Question: My view add.scala.html is this

So if i add a product it shows on same screen and i have a delete button to delete product.My problem is that when i add new product it works fine but when i add a new product after deleting any one then it gives me the error
'''
[PersistenceException: com.mysql.jdbc.exceptions.jdbc4.MySQLIntegrityConstraintViolationException: Cannot add or update a child row: a foreign key constraint fails ('shopdb'.'product_shop', CONSTRAINT 'fk_product_shop_product_01' FOREIGN KEY ('product_id') REFERENCES 'product' ('id'))]
'''
on my models.Product.java
'''
public static Product create(Product product,Shop shop) {
product.save();
static List<Product> products = new ArrayList<>();
products.add(product);
shop.products = products;
shop.save();//getting error on this line
return product;
}
public static void delete(Long id) {
find.ref(id).delete();
}
'''
my database
'''
create table product (
id bigint auto_increment not null,
name varchar(255),
price float,
category varchar(255),
constraint pk_product primary key (id))
;
create table shop (
id bigint auto_increment not null,
name varchar(255),
address_line1 varchar(255),
address_line2 varchar(255),
address_line3 varchar(255),
city varchar(255),
town varchar(255),
phone_number varchar(255),
category varchar(255),
shop_pic longblob,
owner_id bigint,
constraint pk_shop primary key (id))
;
create table product_shop (
product_id bigint not null,
shop_id bigint not null,
constraint pk_product_shop primary key (product_id, shop_id))
;
alter table product_shop add constraint fk_product_shop_product_01 foreign key (product_id) references product (id) on delete restrict on update restrict;
alter table product_shop add constraint fk_product_shop_shop_02 foreign key (shop_id) references shop (id) on delete restrict on update restrict;
'''
Any help would be really appreciated.
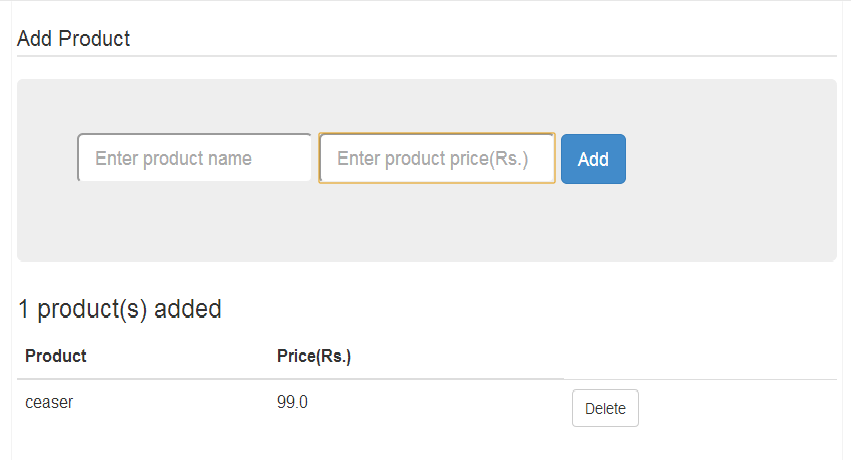
Answer: Why are you assigning
'''
shop.products = products;
'''
shouldn't you do
'''
shop.products.add(products); ?
'''